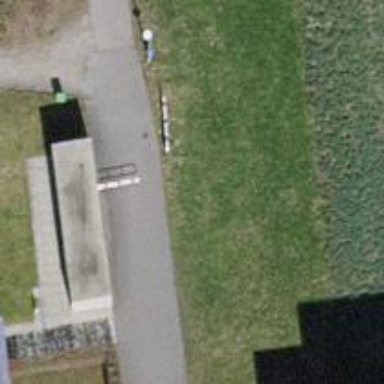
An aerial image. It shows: Cycle barrier.